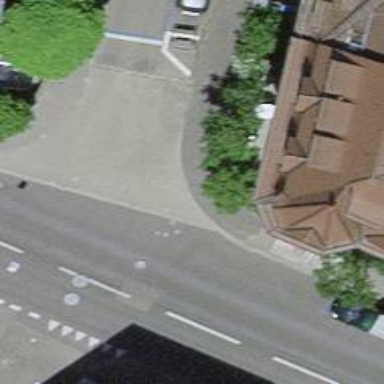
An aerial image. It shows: Kerb serving as barrier.